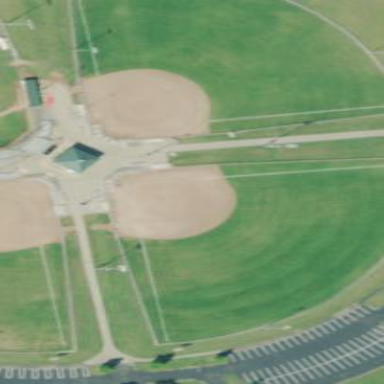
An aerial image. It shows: Baseball stadium for leisure land sports.